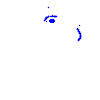
Particle: pion